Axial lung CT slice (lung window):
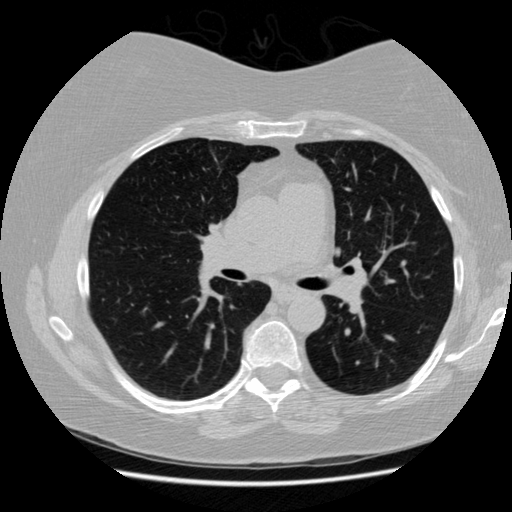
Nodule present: no